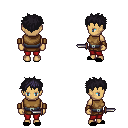
a pixel art fantasy rpg character, female body template, human, tanned skin, leather chest armor, red pants, raven bedhead hairstyle, leather bracers, black slippers, dagger, four views (front, back, left, right), 2x2 character sprite sheet, small pixel art, hard edges, no anti-aliasing